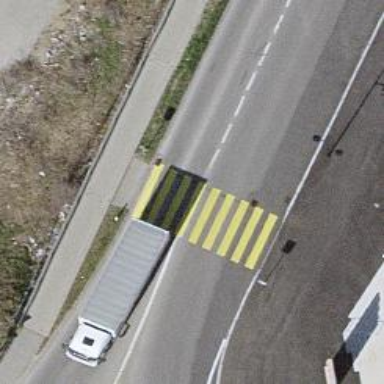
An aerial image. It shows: Marked road crossing.